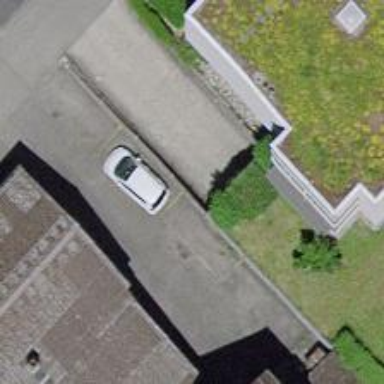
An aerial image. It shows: Parking entrance.